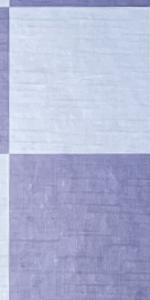
Label: Empty